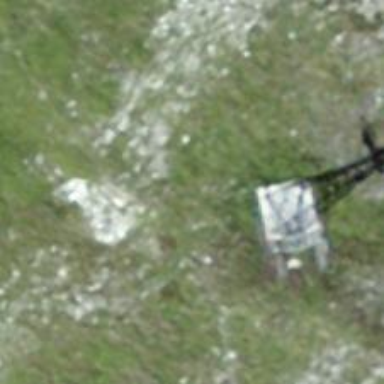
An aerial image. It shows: Pylon used for aerialway.